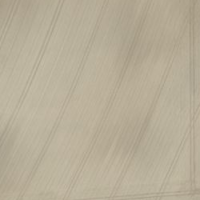
EUNIS habitat code: 52
Species observed at this site:
Corvus corone
Falco subbuteo
Sturnus vulgaris
Dendrocopos major
Phasianus colchicus
Jynx torquilla
Sylvia atricapilla
Passer montanus
Columba palumbus
Pernis apivorus
Dendrocoptes medius
Cuculus canorus
Columba oenas
Dryocopus martius
Milvus milvus
Turdus pilaris
Ciconia ciconia
Falco tinnunculus
Corvus corax
Acrocephalus scirpaceus